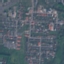
Land use / land cover: Residential